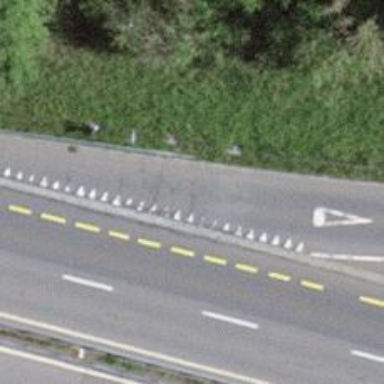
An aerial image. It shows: Road with "give way" sign.